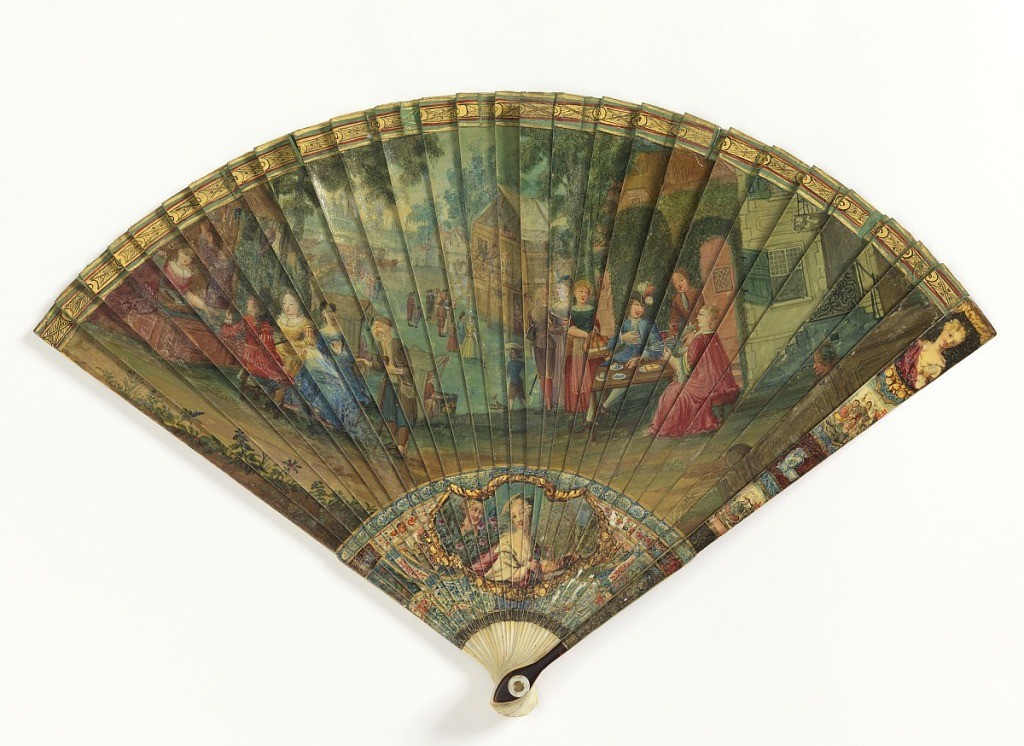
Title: Brisé fan
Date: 1720–29
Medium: Ivory sticks painted in oil and finished with Vernis Martin, tortoise shell overlay on guards, mother-of-pearl rivet, silk ribbon
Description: Brisé fan of carved ivory painted in oils and finished with Vernis Martin; each face has a leaf and gorge area. On the front, the leaf shows an outdoor scene with figures and houses, at left a shop or bazaar; at center, a commedia dell'arte performance; at right figures dining with blue and white porcelain. The gorge is decorated with Chinese and European motifs supporting a central cartouche over the edge of which leans a lady in 18th C. dress, while behind her can be seen the head of a gallant. On the reverse, the leaf is painted with a landscape with mounted hunters and hounds pursuing a stag. The gorge shows a central cartouche with a scene of Chinese figures. The head end of the guards is overlaid with tortoise. The guards are decorated in the scheme of the gorge, each divided into four parts and containing alternately a head or group of figures, and porcelain. The rivet heads are mother-of-pearl buttons. The ribbon is green silk, painted on the obverse with a geometric design in gold, red and black, and on the reverse with a similar design in gold and green.